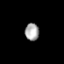
Tissue: prostate
Cell type: T cells
Senescence score: 0.7315
Nuclear area (px): 242
Mean DAPI intensity: 164.401